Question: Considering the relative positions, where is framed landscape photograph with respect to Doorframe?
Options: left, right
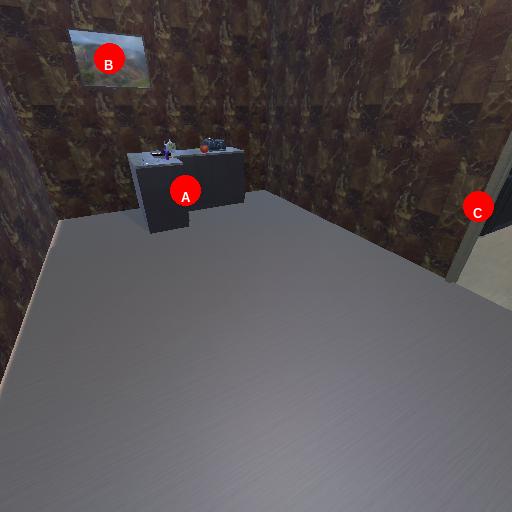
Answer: left